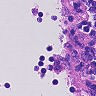
Metastatic tissue present: no